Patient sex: F
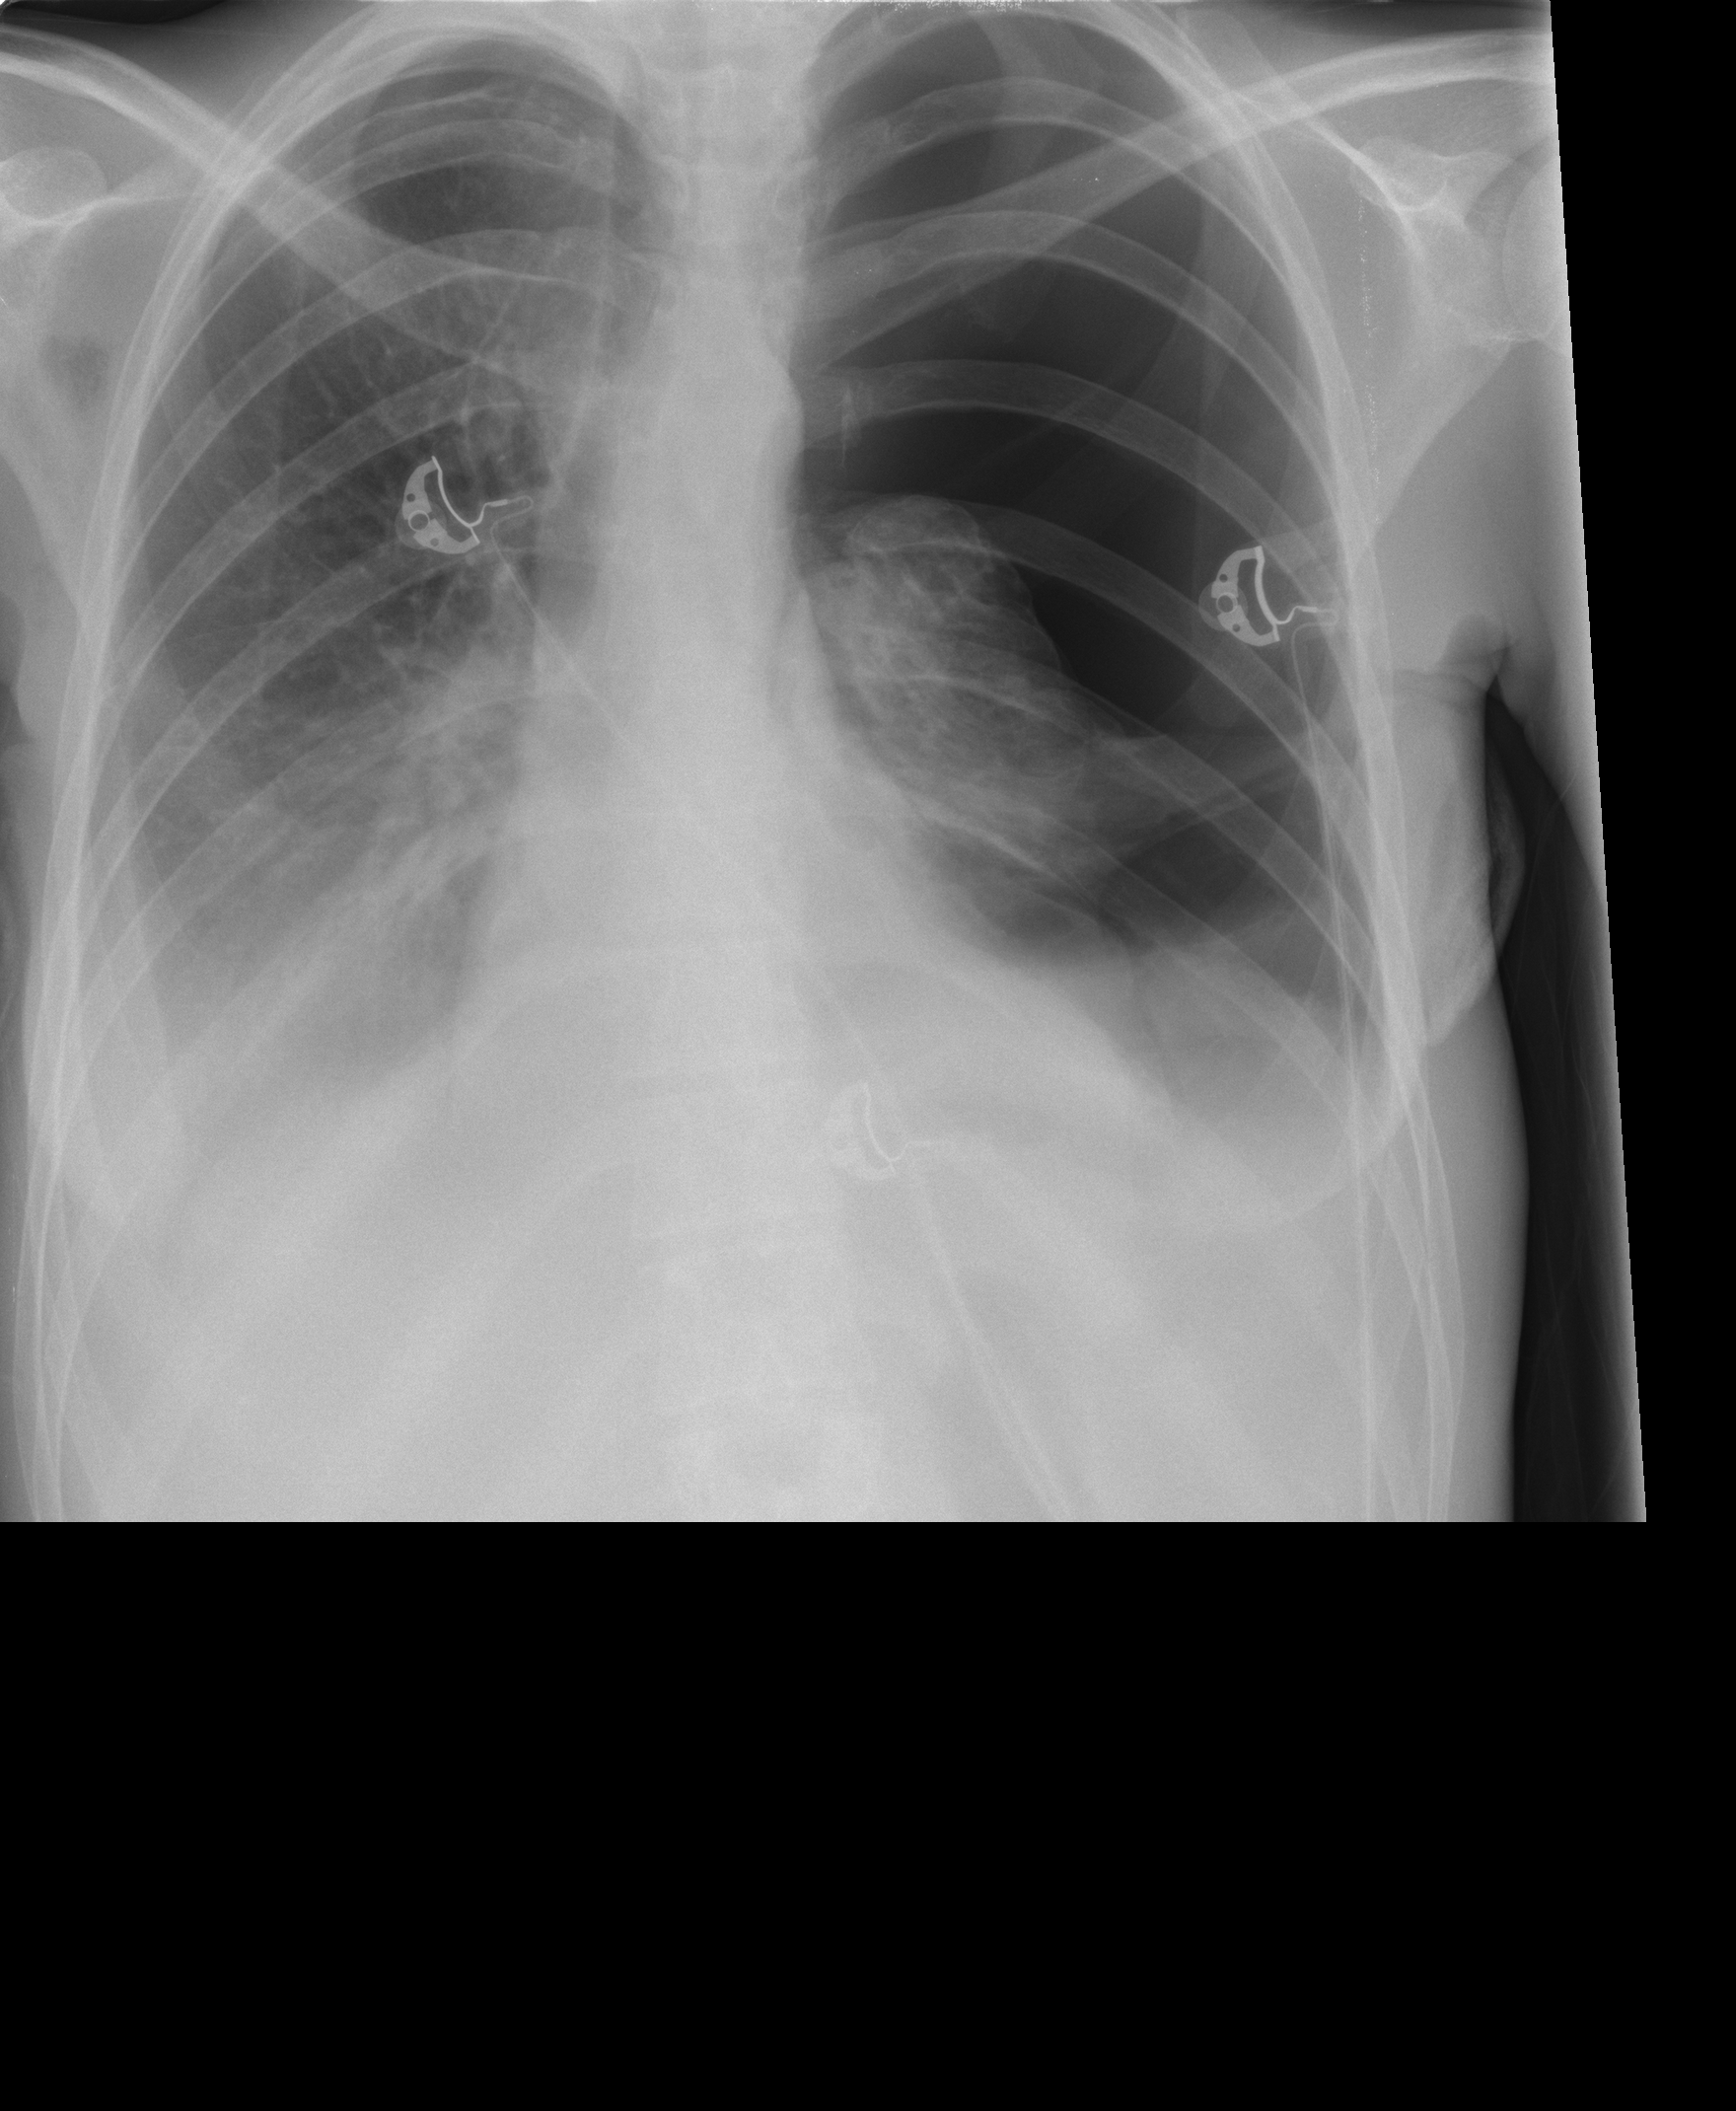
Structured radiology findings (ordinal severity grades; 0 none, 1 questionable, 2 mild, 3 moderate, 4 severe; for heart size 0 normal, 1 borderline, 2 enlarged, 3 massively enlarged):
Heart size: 0
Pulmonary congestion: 0
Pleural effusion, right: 2
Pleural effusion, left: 2
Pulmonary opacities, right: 0
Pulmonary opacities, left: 0
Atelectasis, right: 2
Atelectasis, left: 0